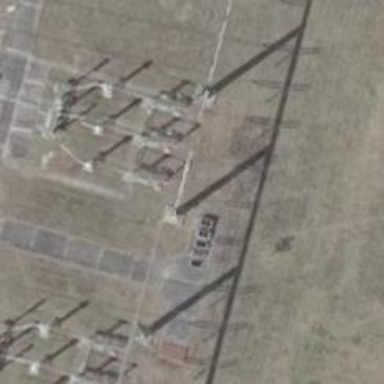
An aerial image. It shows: Three cables of power line.